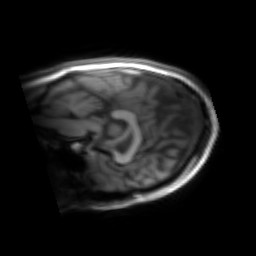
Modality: inplaneT1
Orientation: sagittal
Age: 24
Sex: female
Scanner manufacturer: siemens
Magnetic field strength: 3 T
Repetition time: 1.2 s
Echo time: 0.00251 s